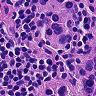
Metastatic tissue present: yes